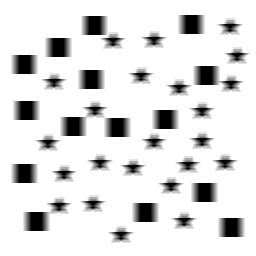
Squares: 15
Triangles: 0
Stars: 23
Total shapes: 38